Question: So I am working on a project that is using Bootstrap tabs, inside one of these tabs is a thin on the left and another tab control on the right.
Now the inner tabs will not fill the rest of the width to the right side of the screen leaving a big gap. (Illustrated below )
Now i want to eliminate the gap marked by the red arrow and have the inner tab fill that space.

Here is how the actually HTML looks inside the outer tab group
'''
<div id="container">
<div id="leftpane">
<div id="circles-active" class="circle">
// Display Graph
</div>
</div>
<div id="rightpane">
<div id="rightpane-inner">
// Display Inner Tab Group
</div>
</div>
</div>
'''
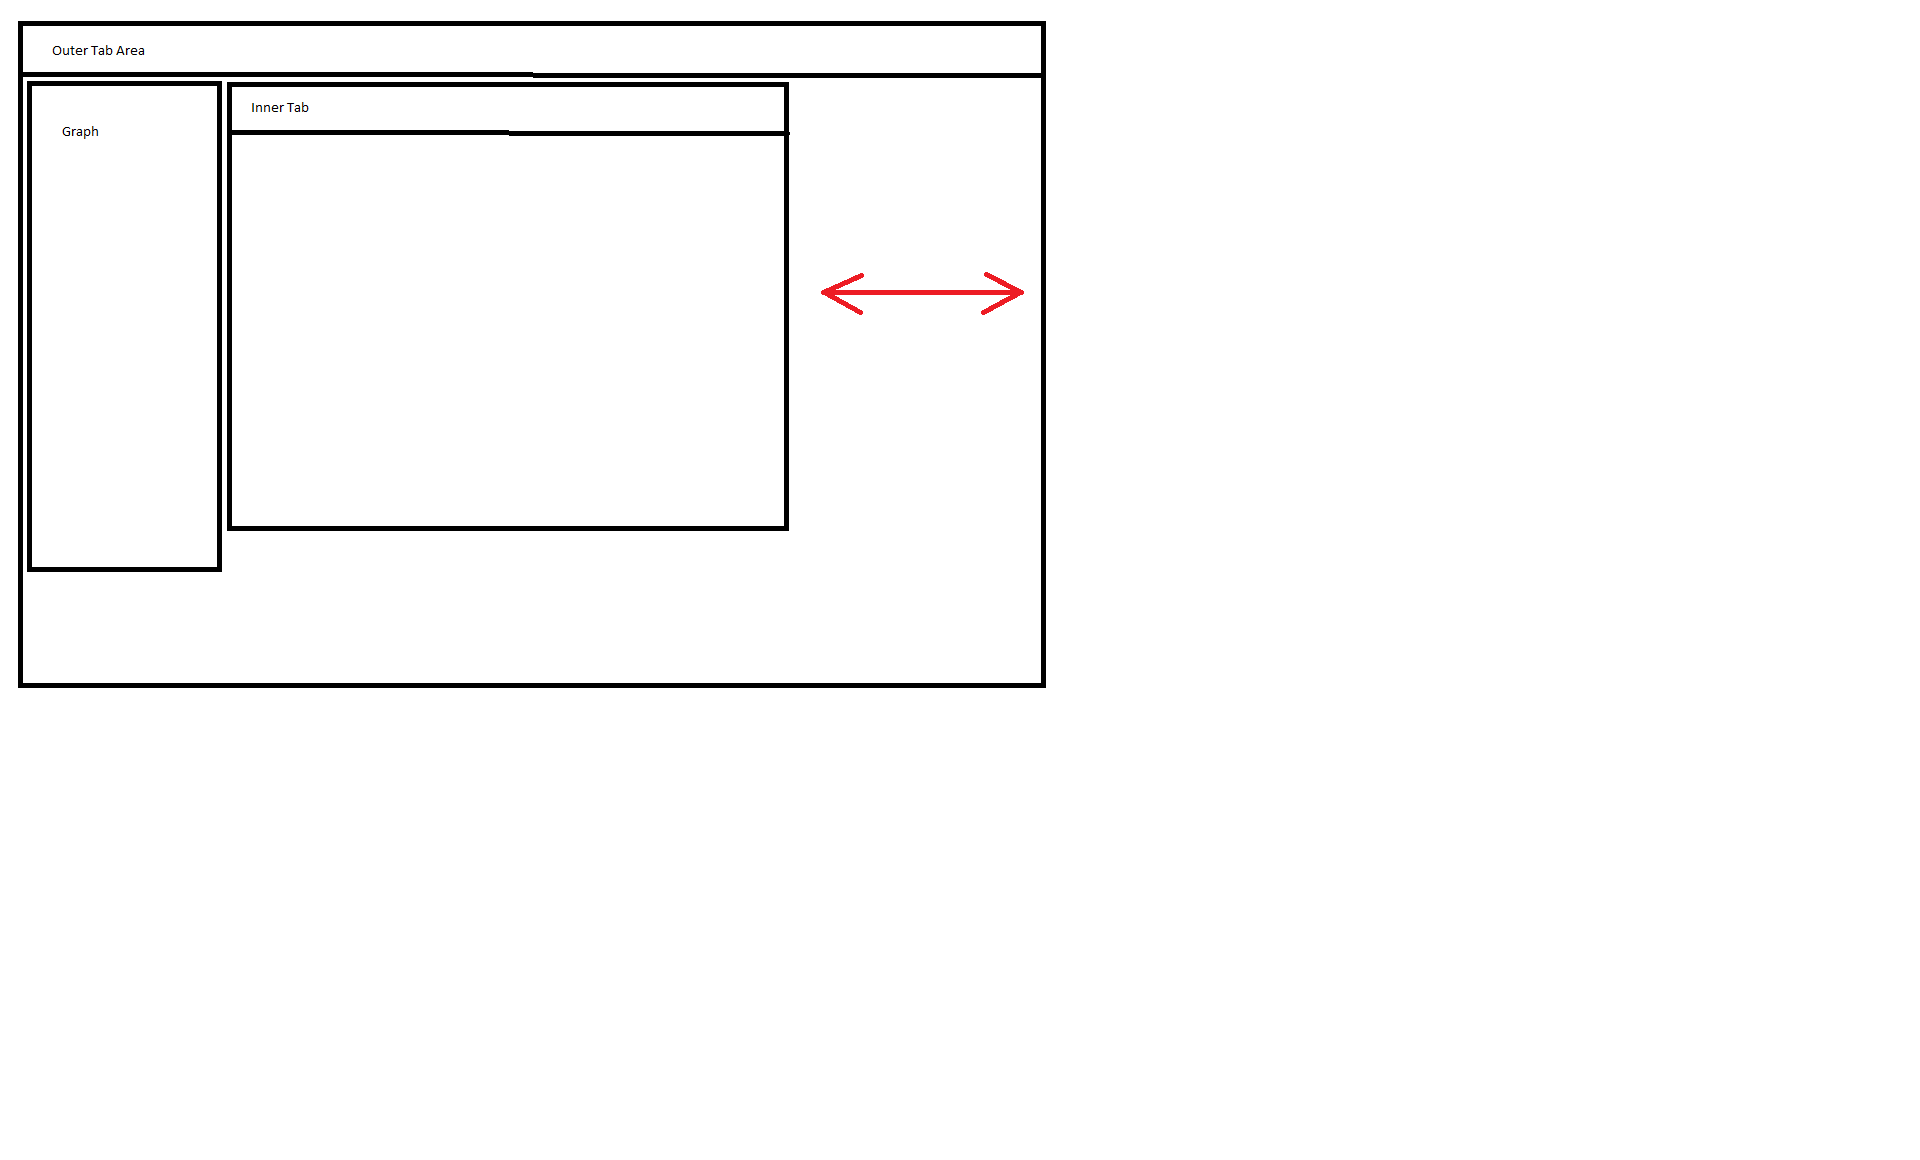
Answer: Without seeing your CSS, it is difficult to say what is pushing over the inner set of tabs.
If you have 'margin' or 'margin-right' set in your CSS for 'rightpane', this could cause the problem.
<URL> shows how it is possible to have a fixed header and fixed left pane and the rest of the screen scrolls with the page.